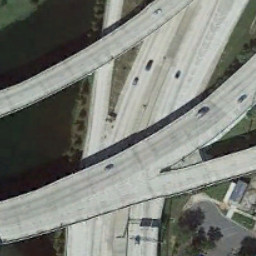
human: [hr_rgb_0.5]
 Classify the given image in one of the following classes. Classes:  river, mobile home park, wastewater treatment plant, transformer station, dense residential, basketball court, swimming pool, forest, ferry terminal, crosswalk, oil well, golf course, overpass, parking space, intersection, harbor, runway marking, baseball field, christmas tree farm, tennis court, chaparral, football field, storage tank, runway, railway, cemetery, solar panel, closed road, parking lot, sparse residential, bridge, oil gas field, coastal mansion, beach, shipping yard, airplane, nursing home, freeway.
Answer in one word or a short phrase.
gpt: overpass